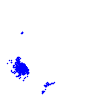
Particle: electron